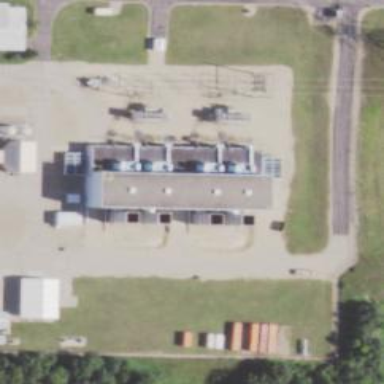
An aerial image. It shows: Gas turbine power generator.